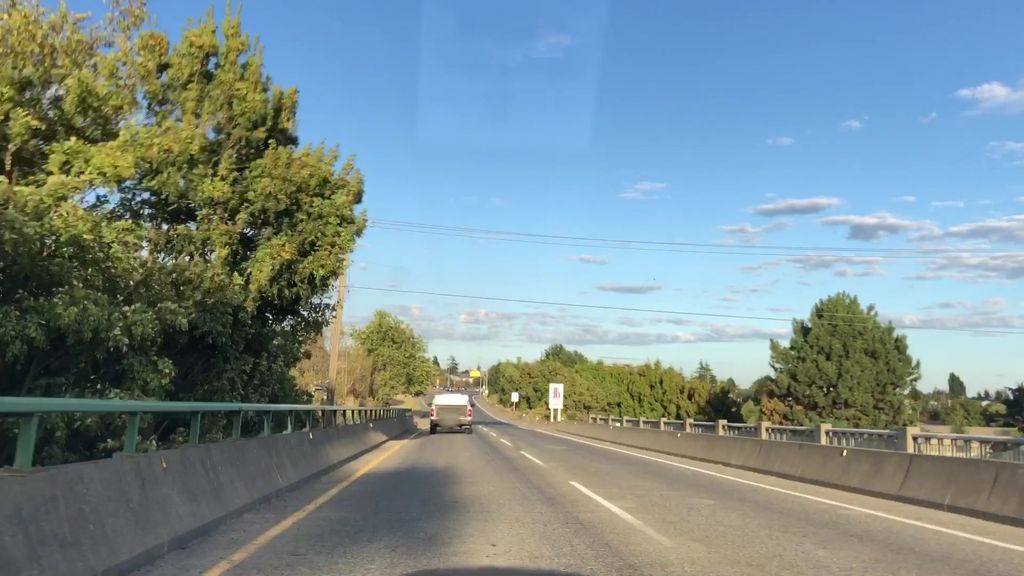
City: victoria